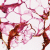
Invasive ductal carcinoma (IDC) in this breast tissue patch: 0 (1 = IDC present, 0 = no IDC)